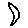
Label: moon